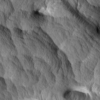
Label: not_dusty